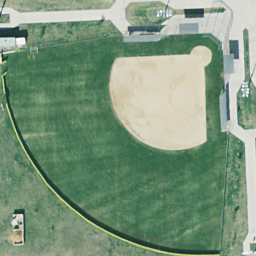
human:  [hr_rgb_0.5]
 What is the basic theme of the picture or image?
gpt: baseball diamond